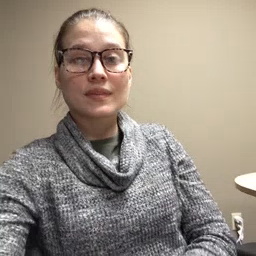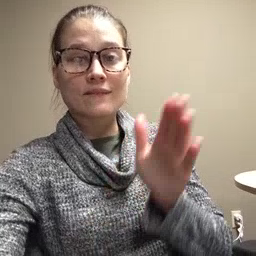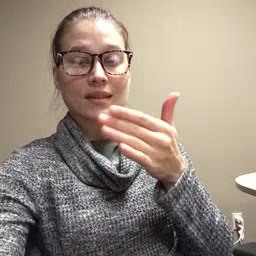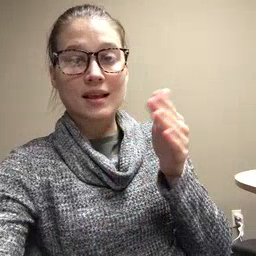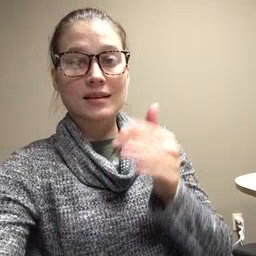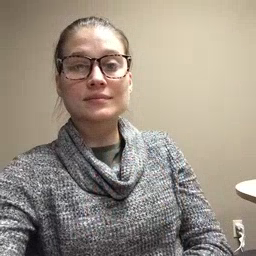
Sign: flag